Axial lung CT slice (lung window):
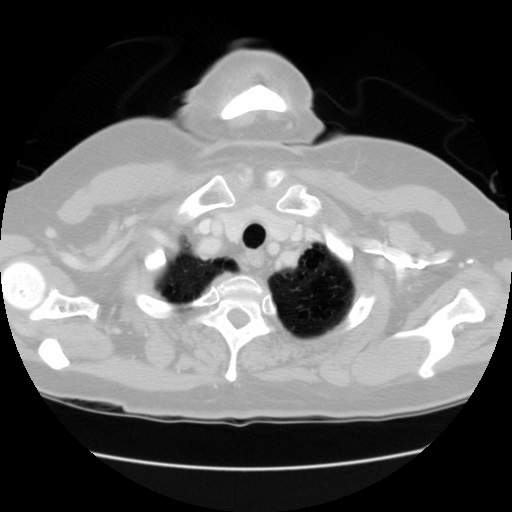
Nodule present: no